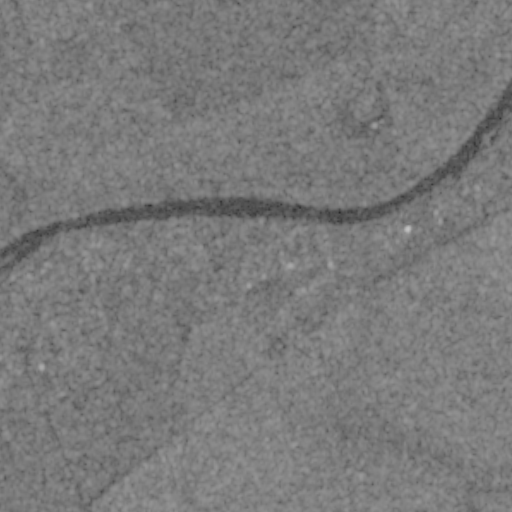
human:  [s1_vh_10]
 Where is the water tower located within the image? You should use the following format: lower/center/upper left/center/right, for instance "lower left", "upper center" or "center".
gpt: The water tower is located in the center of the image.
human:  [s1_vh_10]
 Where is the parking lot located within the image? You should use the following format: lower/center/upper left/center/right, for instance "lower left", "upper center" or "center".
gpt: There is no parking lot in the image.

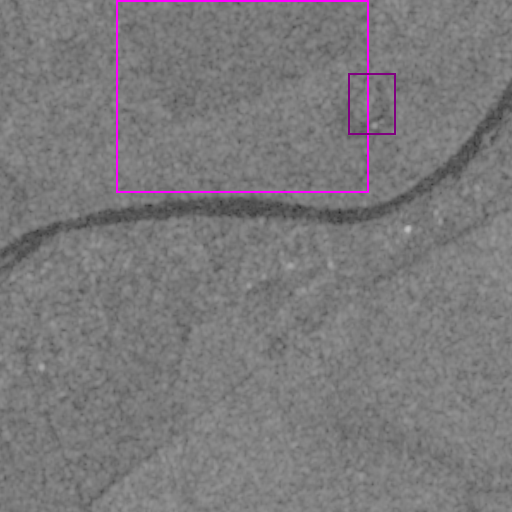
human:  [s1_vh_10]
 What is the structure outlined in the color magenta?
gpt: The structure outlined in magenta is a crop field.
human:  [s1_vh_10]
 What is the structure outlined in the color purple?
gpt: The structure outlined in purple is a quarry.
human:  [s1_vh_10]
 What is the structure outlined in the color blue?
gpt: There is no blue outline.